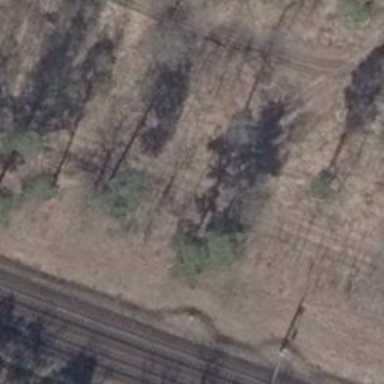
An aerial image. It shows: Grassy track with grade 5 track type.